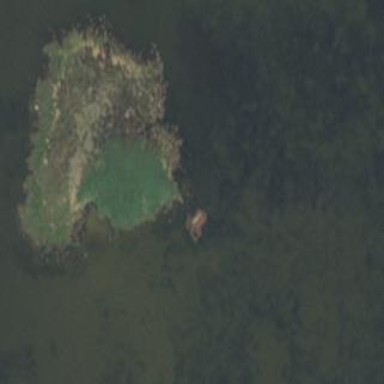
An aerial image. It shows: Islet.